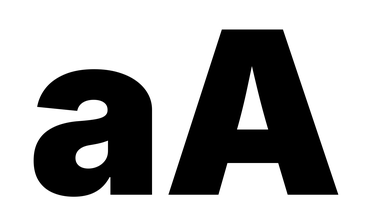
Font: Inter_Black